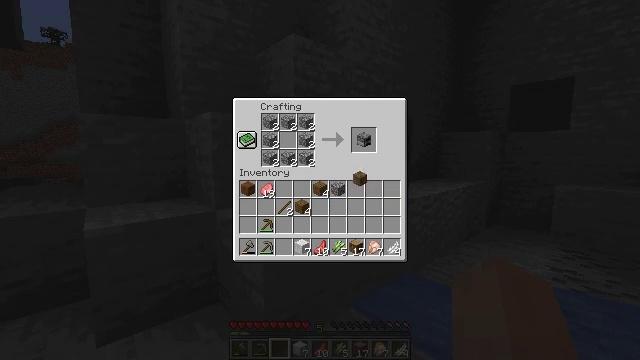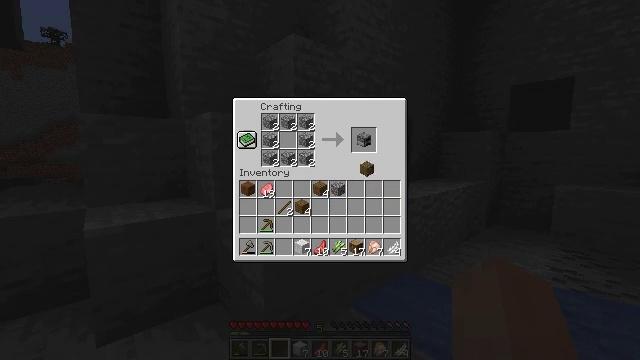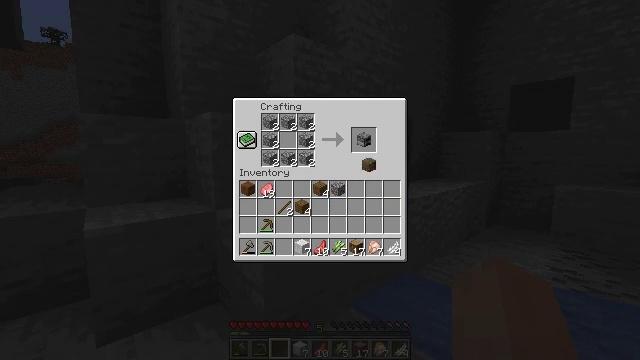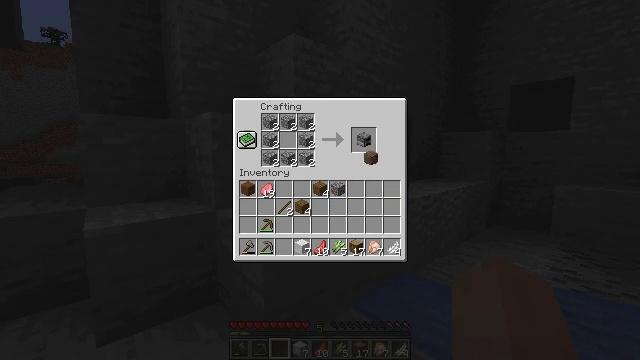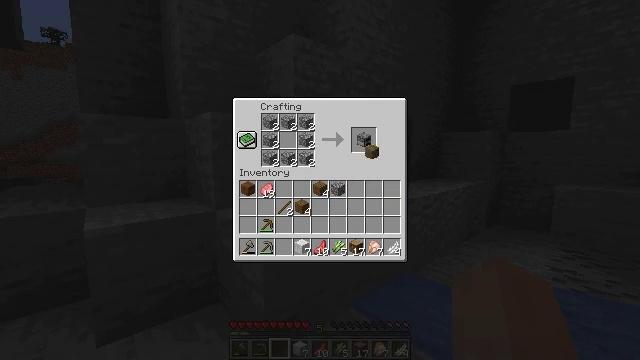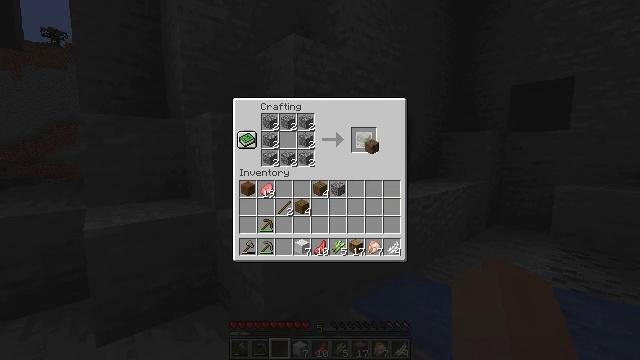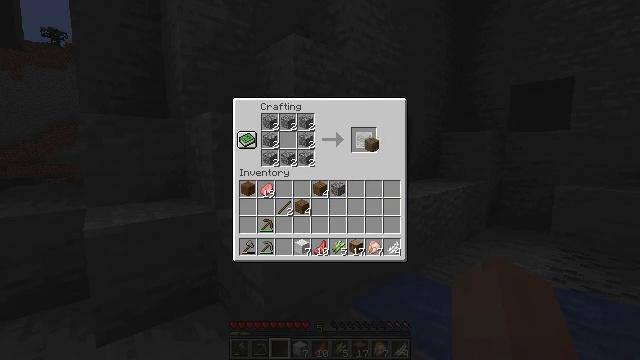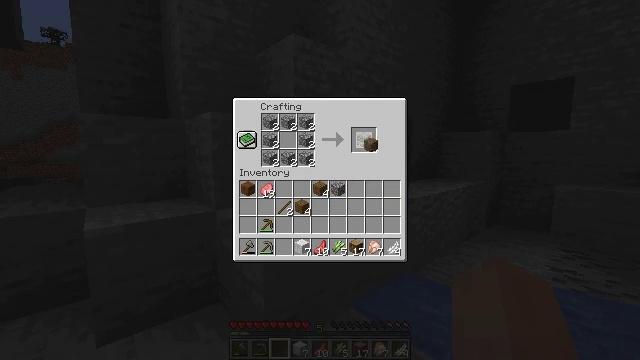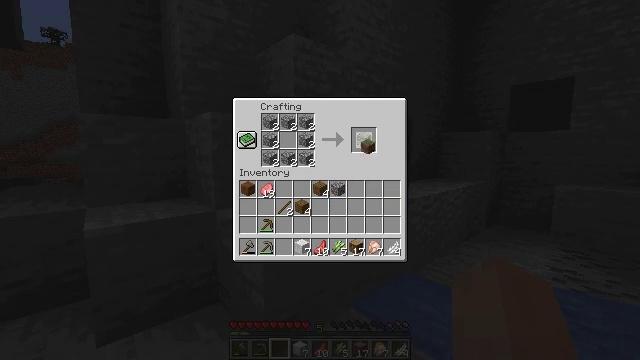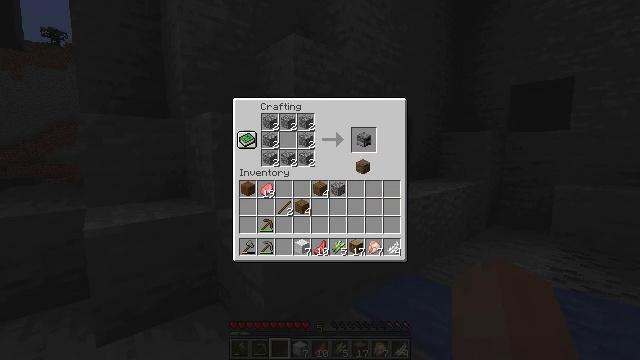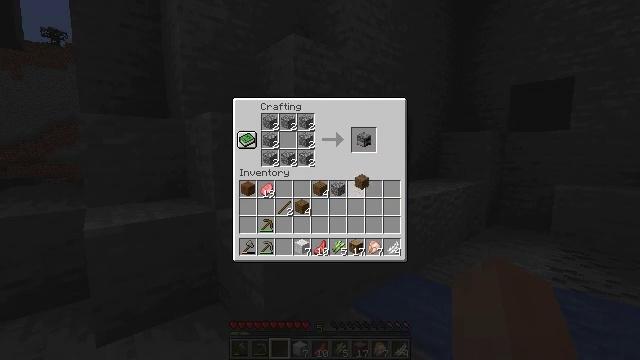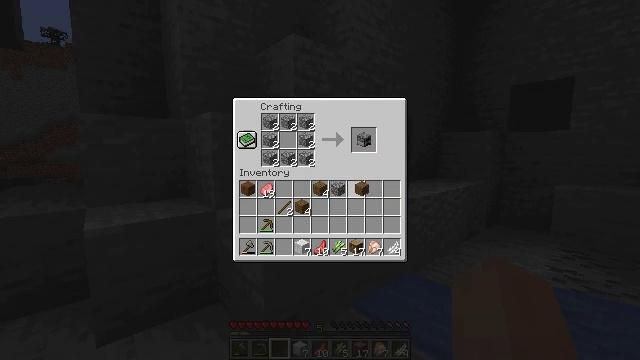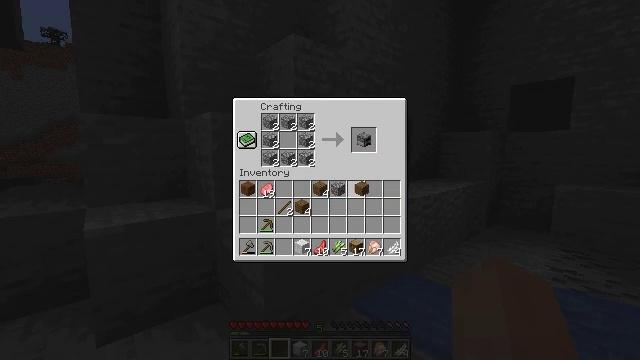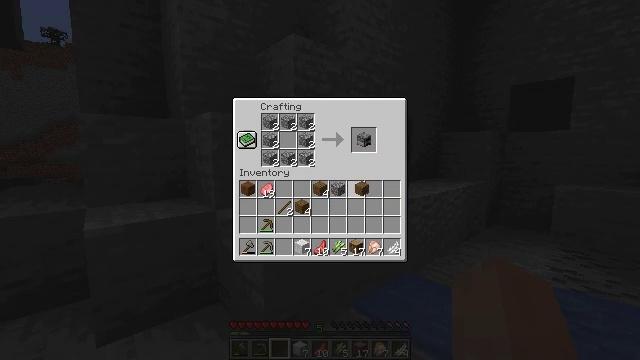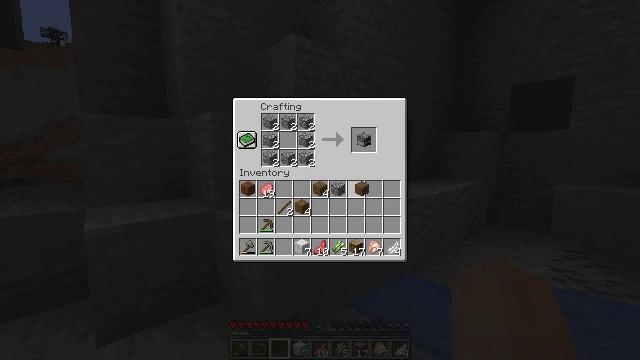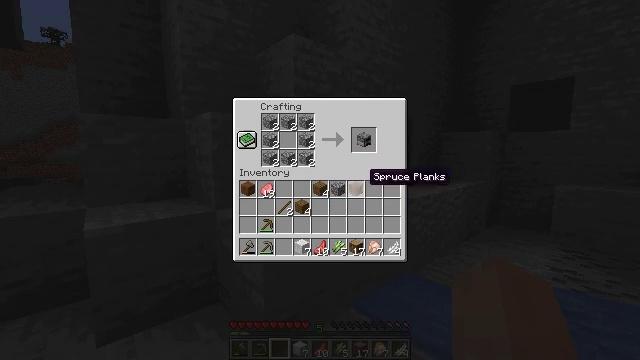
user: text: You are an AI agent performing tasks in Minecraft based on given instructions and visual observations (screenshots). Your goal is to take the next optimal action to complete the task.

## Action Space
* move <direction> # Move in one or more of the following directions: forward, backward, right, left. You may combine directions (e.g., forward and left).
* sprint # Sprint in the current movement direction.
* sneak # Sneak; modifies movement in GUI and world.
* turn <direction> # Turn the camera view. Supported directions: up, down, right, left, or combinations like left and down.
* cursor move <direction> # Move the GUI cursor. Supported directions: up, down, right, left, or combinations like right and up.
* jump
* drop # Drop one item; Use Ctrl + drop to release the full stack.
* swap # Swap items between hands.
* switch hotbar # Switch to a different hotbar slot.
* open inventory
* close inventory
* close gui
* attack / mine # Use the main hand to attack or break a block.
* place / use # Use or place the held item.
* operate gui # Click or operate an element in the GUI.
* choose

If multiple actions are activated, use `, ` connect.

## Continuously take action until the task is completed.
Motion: motion action
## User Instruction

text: Use cobblestone to craft a furnace.
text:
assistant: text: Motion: cursor move right and up
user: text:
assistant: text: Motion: no_op
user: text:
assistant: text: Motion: sneak, cursor move up
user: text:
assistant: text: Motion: sneak
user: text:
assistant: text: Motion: sneak
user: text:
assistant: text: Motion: sneak
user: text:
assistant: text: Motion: sneak
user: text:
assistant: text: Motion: sneak
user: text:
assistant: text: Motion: sneak, cursor move down
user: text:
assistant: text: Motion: sneak, cursor move down
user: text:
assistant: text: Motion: no_op
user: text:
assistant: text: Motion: operate gui
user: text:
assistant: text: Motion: operate gui
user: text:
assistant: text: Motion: operate gui
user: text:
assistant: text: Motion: no_op
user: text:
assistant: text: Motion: cursor move up
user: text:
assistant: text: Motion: sneak, cursor move up
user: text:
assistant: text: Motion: sneak
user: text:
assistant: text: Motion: sneak
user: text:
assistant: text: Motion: sneak
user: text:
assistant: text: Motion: sneak
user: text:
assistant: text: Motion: sneak
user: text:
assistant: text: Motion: sneak, operate gui
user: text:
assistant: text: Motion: sneak, operate gui
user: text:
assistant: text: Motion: sneak
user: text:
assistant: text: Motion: sneak
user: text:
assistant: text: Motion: sneak
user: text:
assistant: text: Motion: sneak